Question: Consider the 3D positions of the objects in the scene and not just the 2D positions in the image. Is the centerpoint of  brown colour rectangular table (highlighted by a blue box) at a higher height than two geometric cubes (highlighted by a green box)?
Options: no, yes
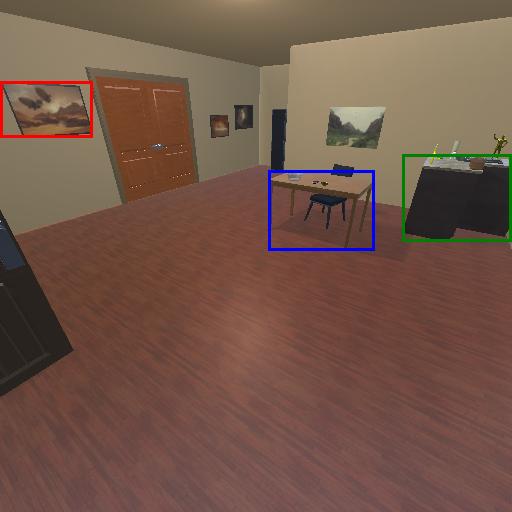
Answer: no